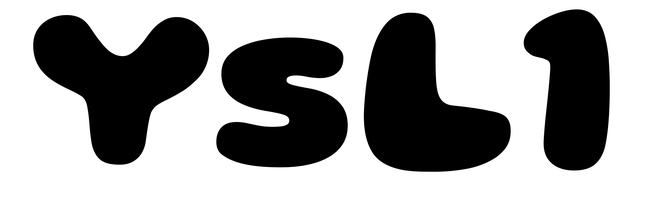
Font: Gluten_ExtraBold